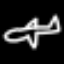
Label: airplane